Field crop: maize
Growth stage: 1
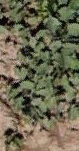
Species: convolvulus